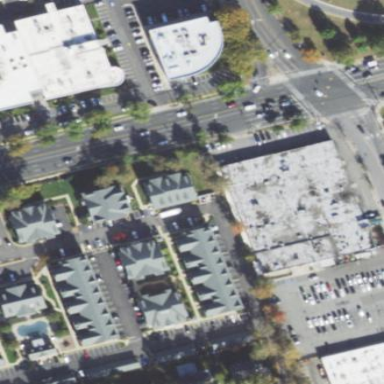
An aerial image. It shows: Retail building.